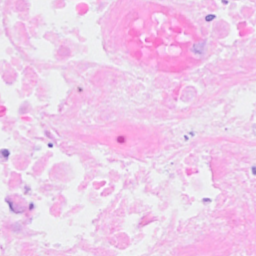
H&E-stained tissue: Breast